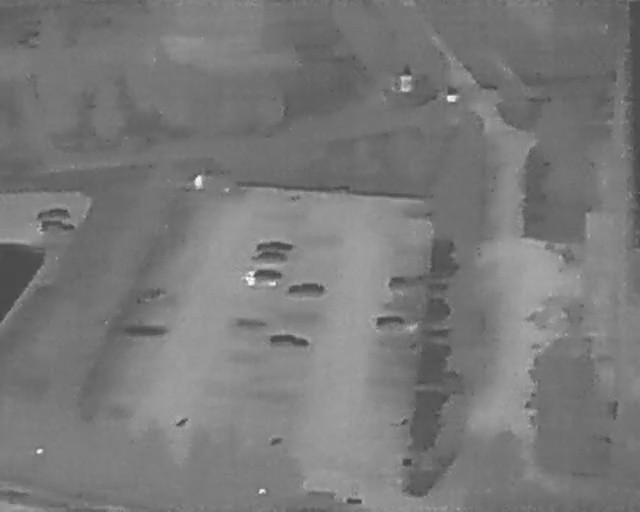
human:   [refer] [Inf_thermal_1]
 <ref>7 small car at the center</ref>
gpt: <box>[[41, 44, 43, 51, 2], [41, 46, 43, 54, 2], [39, 50, 42, 58, 2], [46, 53, 49, 60, 2], [43, 62, 46, 70, 2], [59, 59, 62, 66, 2], [61, 52, 64, 58, 2]]</box>

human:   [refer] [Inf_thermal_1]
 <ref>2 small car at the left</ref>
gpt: <box>[[7, 38, 9, 45, 2], [7, 40, 9, 47, 2]]</box>